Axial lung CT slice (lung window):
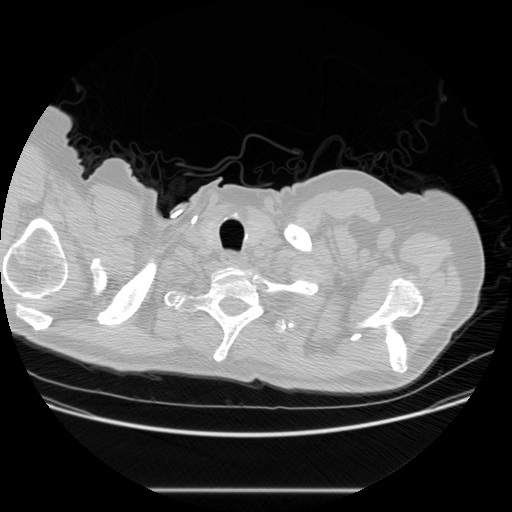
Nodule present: no